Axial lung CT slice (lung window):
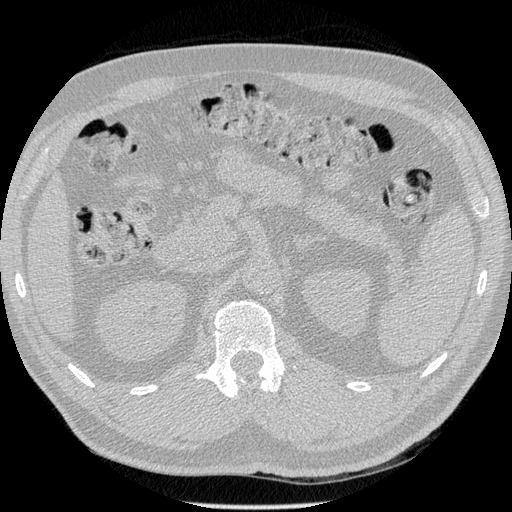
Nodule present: no